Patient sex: F
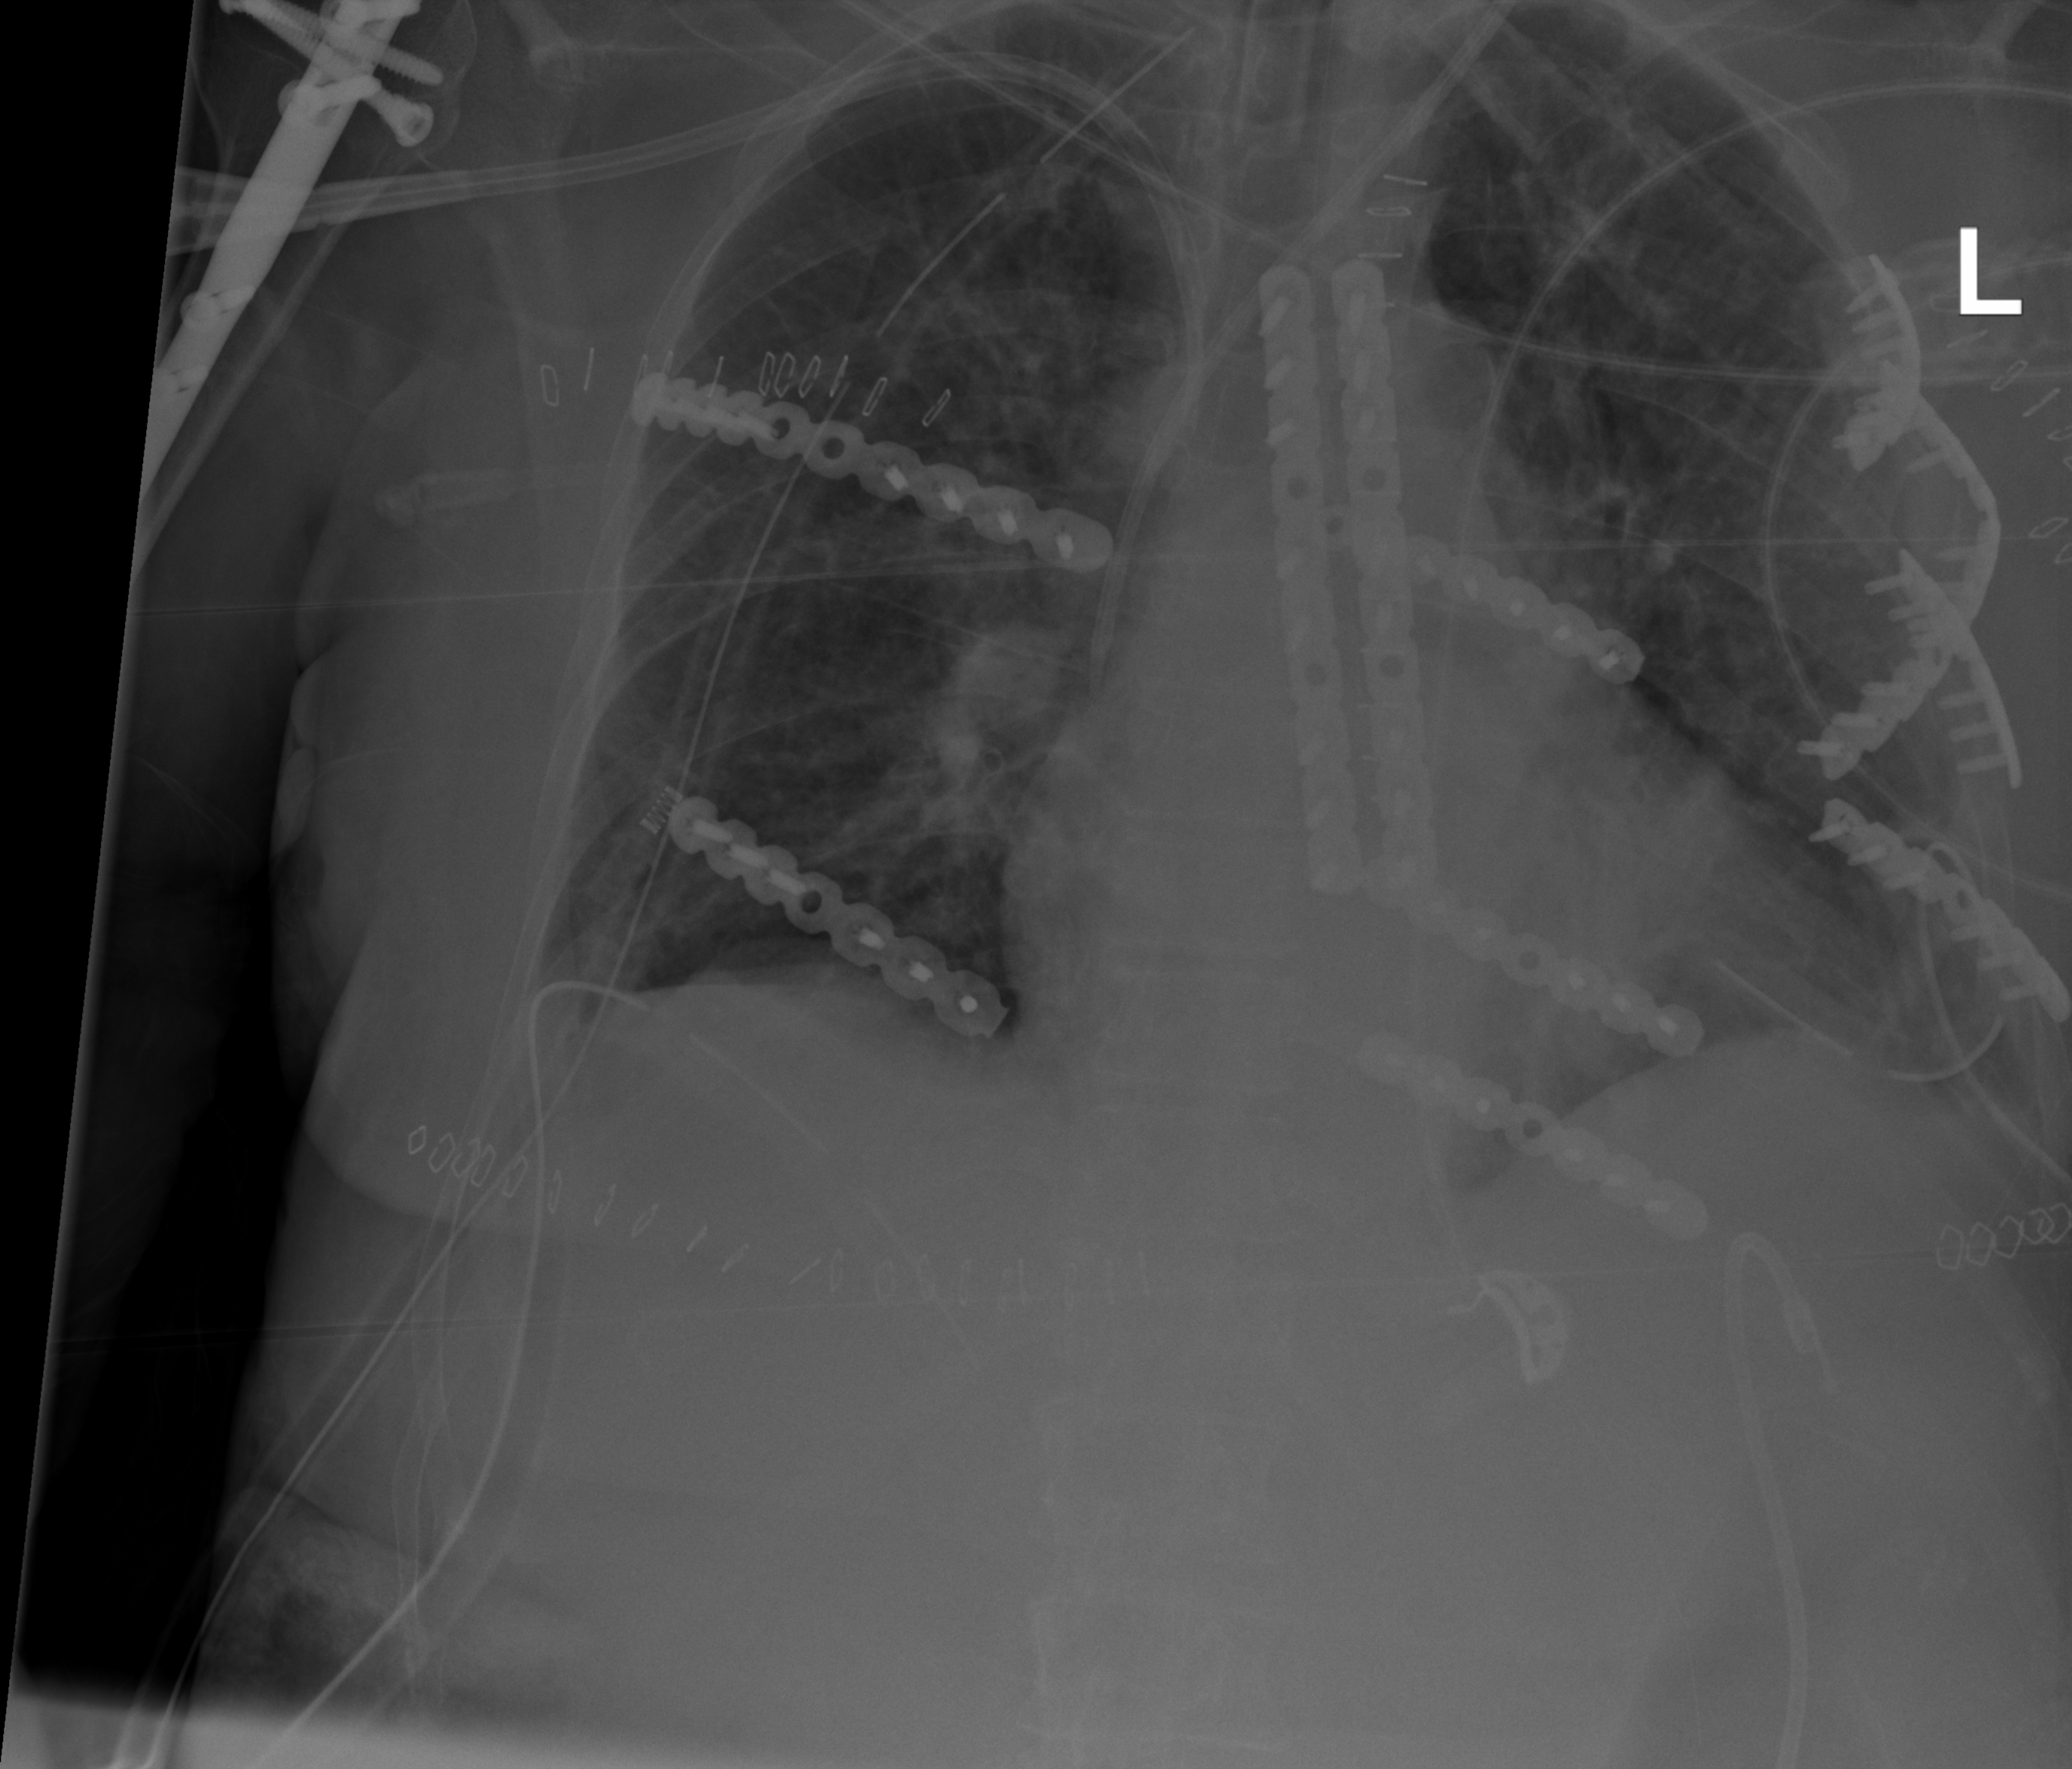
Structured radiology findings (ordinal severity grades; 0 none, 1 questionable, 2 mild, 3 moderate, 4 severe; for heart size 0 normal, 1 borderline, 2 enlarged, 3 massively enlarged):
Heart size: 0
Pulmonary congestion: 2
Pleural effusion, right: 0
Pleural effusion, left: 2
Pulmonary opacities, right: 2
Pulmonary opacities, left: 2
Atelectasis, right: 2
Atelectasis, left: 2